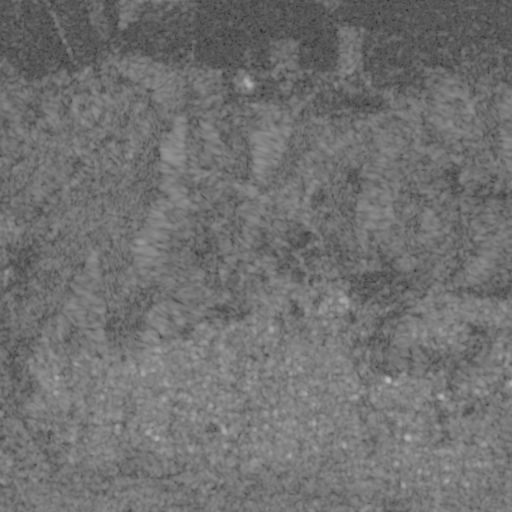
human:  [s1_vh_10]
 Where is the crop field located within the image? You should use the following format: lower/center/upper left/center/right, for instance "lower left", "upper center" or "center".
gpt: The crop field is located in the lower right of the image.
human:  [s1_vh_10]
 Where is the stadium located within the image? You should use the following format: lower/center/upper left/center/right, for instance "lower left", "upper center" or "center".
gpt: The stadium is located in the lower left of the image.
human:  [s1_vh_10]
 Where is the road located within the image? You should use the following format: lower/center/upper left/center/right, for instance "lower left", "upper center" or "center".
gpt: There is no road in the image.

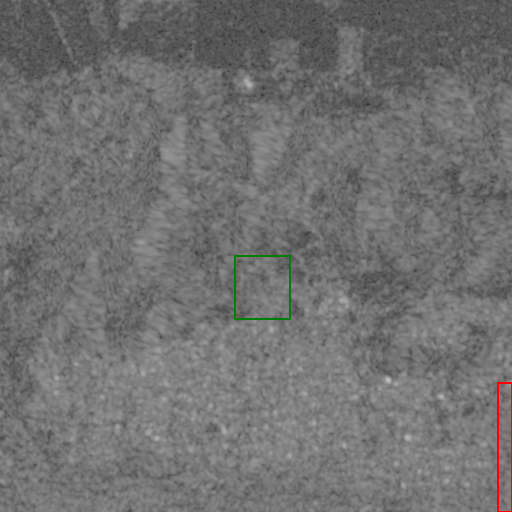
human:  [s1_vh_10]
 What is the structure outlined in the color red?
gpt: The structure outlined in red is a crop field.
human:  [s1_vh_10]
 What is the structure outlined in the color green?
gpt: The structure outlined in green is a park.
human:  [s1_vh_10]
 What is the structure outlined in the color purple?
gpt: There is no purple outline.